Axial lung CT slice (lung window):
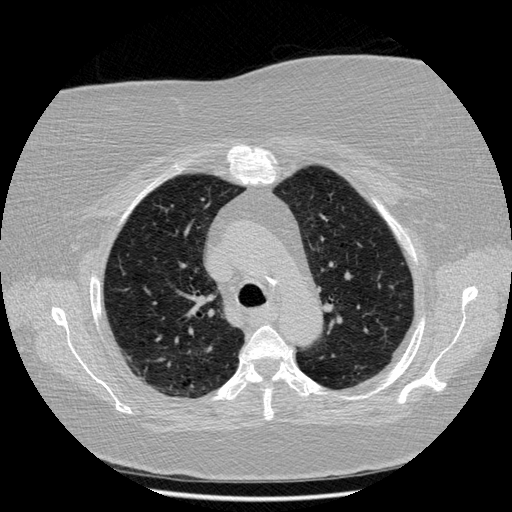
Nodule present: no